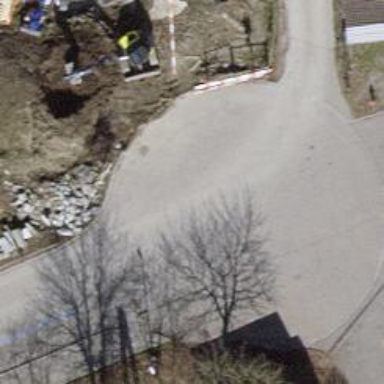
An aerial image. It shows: Turning circle on the road.